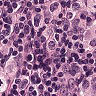
Metastatic tissue present: yes